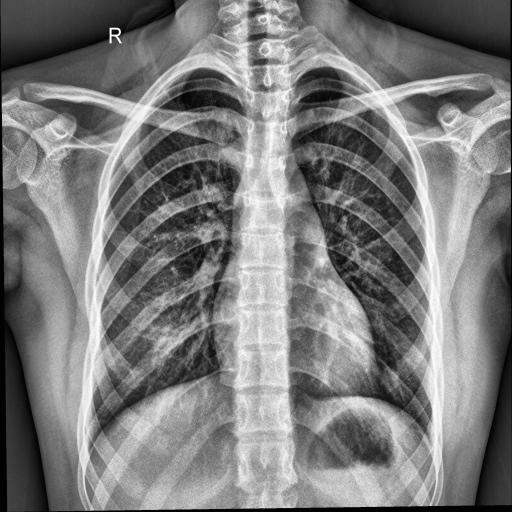
Finding: NORMAL